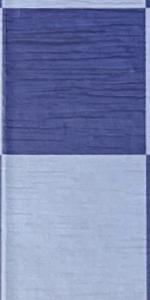
Label: Empty